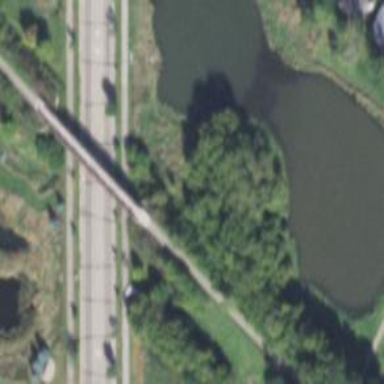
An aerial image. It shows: Abandoned railway bridge over cycleway. The area is designated as nordic skiing piste.